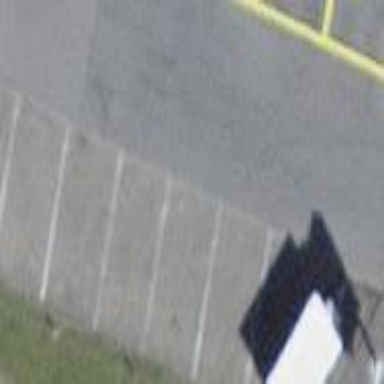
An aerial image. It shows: Parking area with surface.